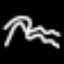
Label: squiggle